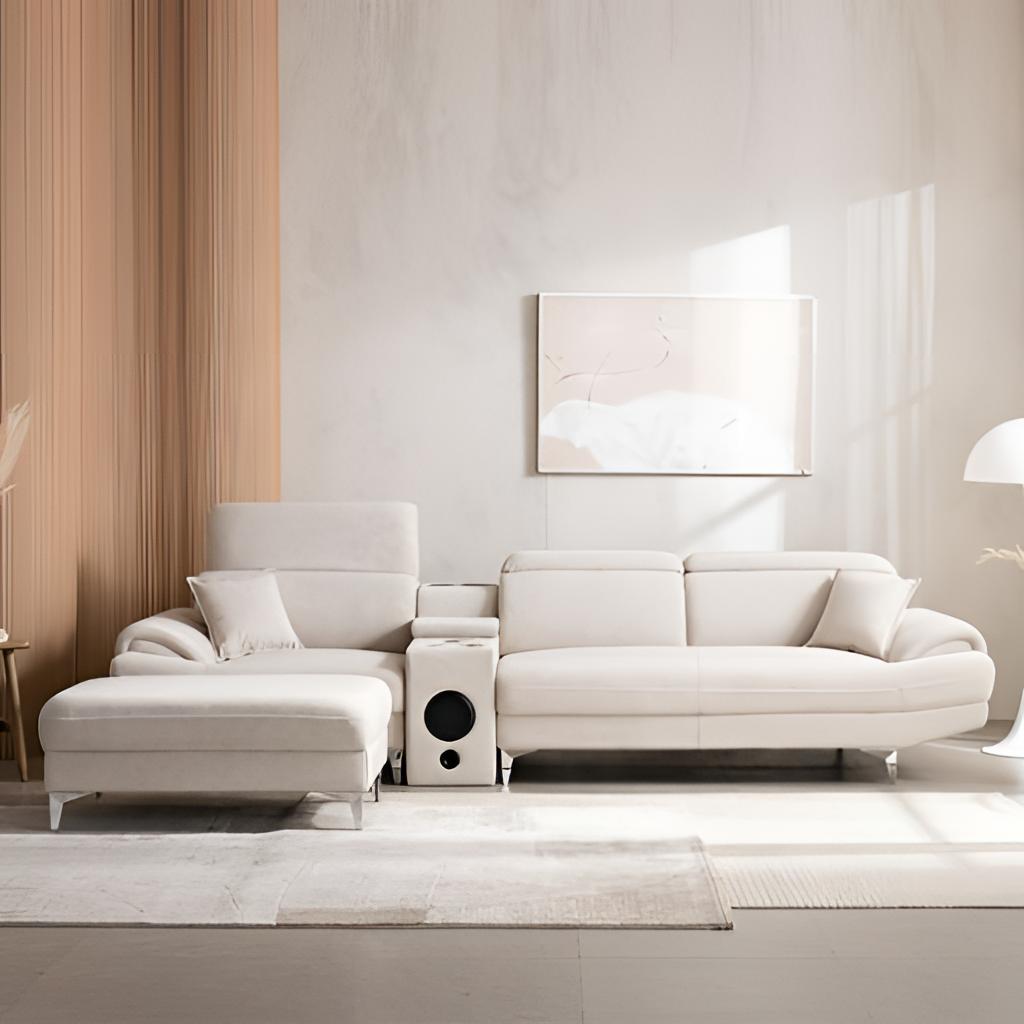
leather sectional sofa, living room, contemporary, beige paint wallpaper, with vertical two tone pattern, tile flooring, with large square pattern